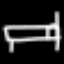
Label: bed